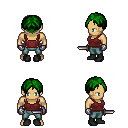
a pixel art fantasy rpg character, male body template, human, tanned skin, maroon pirate shirt, teal pants, green parted hairstyle, metal gloves, black shoes, dagger, four views (front, back, left, right), 2x2 character sprite sheet, small pixel art, hard edges, no anti-aliasing